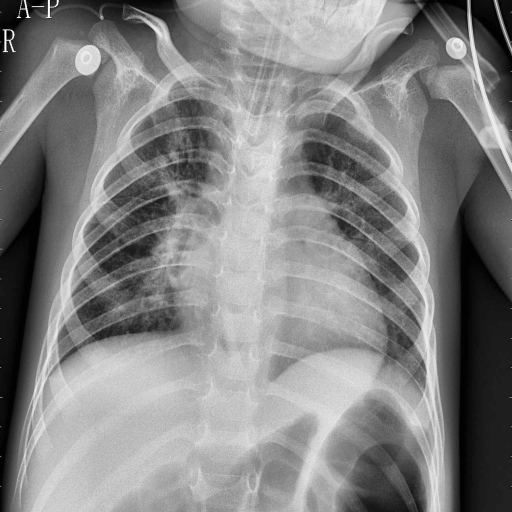
Finding: PNEUMONIA